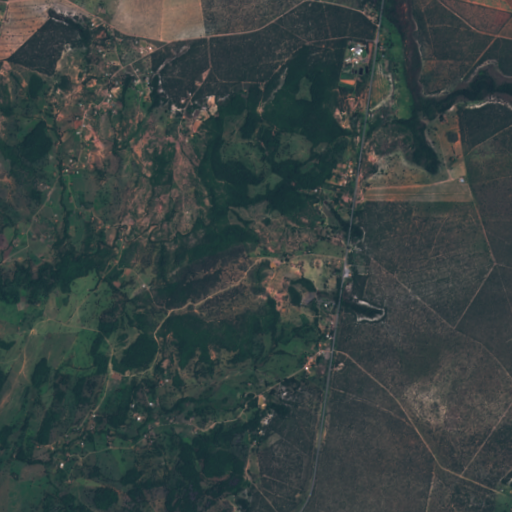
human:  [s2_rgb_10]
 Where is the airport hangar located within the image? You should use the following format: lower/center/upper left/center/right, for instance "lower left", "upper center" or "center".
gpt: The airport hangar is located in the center right of the image.
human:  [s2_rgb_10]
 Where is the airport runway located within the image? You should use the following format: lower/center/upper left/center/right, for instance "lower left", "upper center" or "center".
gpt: The airport runway is located in the center right of the image.
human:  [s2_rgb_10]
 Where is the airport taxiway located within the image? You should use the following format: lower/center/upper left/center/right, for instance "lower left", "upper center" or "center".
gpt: The airport taxiway is located in the center right of the image.
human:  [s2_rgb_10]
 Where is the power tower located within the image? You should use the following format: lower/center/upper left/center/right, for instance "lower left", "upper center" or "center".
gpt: The power tower is located in the lower right of the image.
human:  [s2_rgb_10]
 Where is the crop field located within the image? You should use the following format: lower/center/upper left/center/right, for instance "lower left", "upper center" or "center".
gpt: There is no crop field in the image.